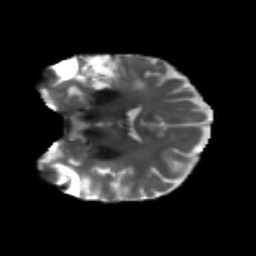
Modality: T2w
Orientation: coronal
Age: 59
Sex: female
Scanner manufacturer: siemens
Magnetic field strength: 3 T
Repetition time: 5.25 s
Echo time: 0.08 s